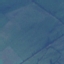
Land use / land cover class: Pasture